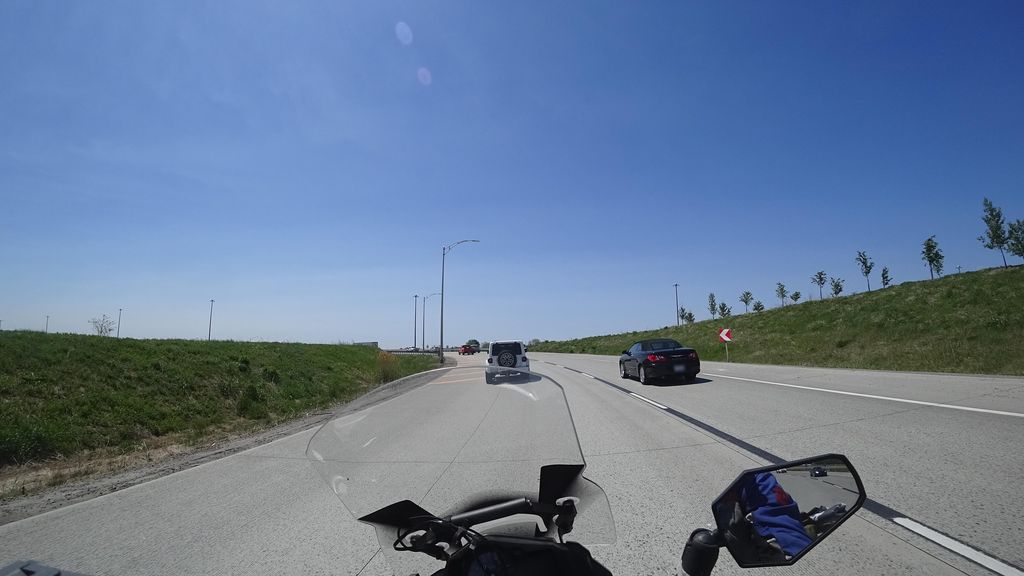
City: quebec_city